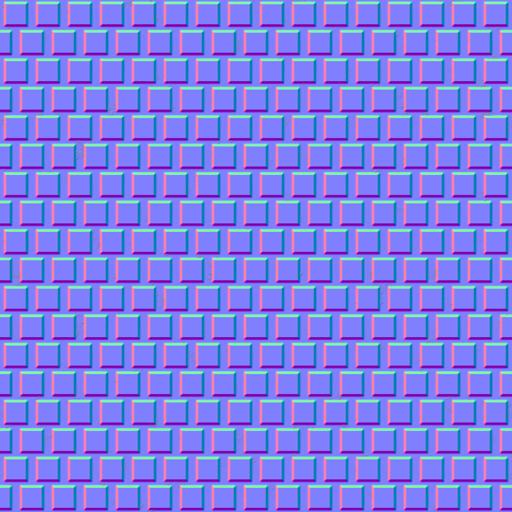
hole holes metal pattern perforated sheet sheets stamped